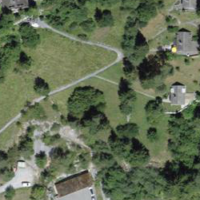
EUNIS habitat code: 24
Species observed at this site:
Anacamptis pyramidalis
Centaurea scabiosa